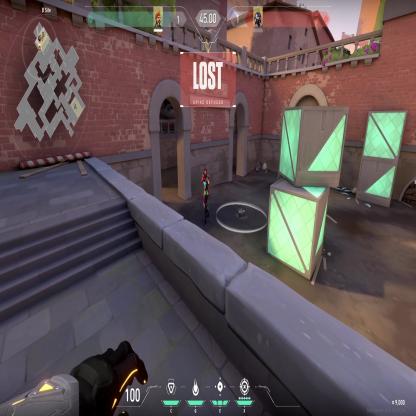
Label: enemy